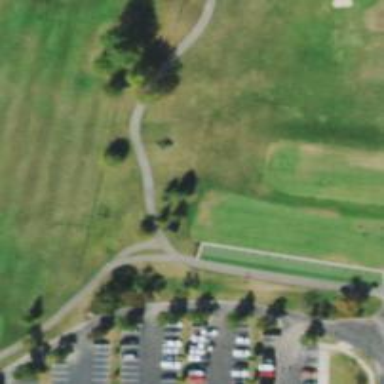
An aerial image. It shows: Path used for both walking and golf.